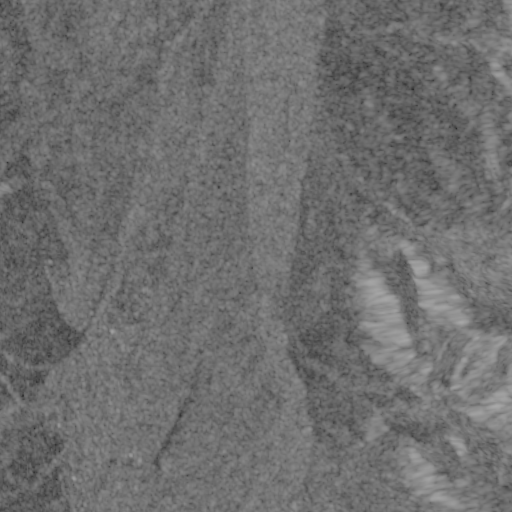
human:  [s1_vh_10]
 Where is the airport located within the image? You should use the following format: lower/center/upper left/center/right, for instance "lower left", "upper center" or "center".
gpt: The airport is located in the lower left of the image.
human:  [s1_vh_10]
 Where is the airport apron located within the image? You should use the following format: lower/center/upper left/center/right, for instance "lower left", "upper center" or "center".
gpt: The airport apron is located in the lower left of the image.
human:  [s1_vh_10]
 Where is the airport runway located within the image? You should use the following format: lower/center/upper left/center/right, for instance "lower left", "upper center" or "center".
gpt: The airport runway is located in the lower left of the image.
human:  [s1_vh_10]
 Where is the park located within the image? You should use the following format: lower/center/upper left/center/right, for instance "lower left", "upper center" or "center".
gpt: There is no park in the image.

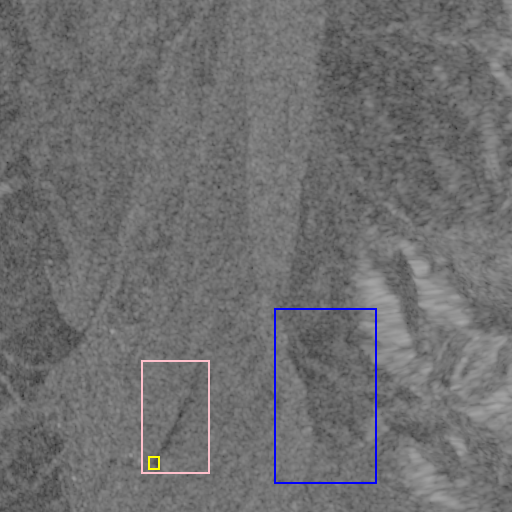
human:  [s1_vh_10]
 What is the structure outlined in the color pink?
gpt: The structure outlined in pink is an airport.
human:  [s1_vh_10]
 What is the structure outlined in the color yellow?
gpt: The structure outlined in yellow is an airport apron.
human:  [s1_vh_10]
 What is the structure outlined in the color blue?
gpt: The structure outlined in blue is a crop field.
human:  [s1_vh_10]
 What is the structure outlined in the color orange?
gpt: There is no orange outline.